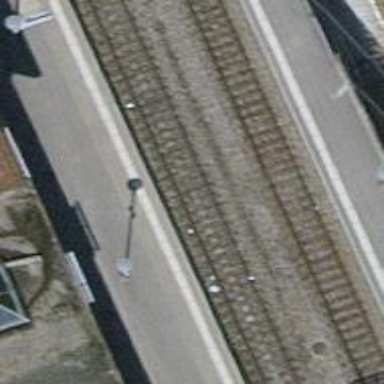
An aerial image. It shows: Stop position for public transport on the railway.